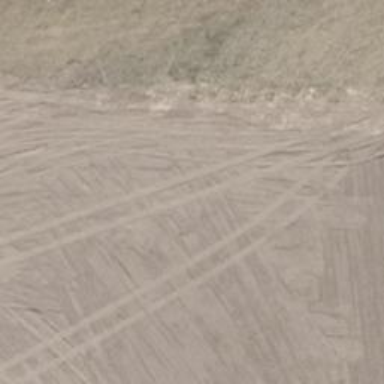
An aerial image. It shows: Sandy track road with grade5 tracktype.